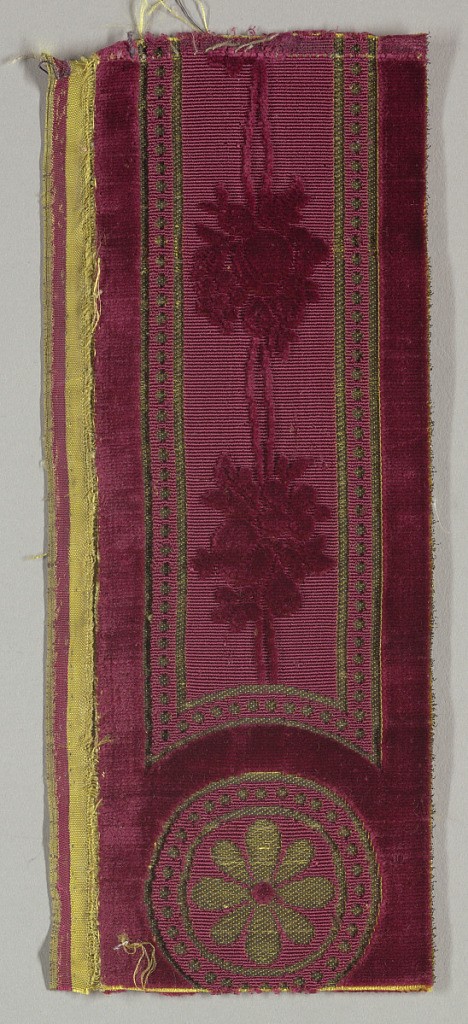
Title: Band fragment
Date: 18th–19th century
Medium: silk Technique: velvet
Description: Fragments of coach lace in dark red, gold, green, and white with floral and geometric patterning.